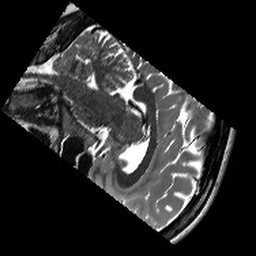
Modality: T2w
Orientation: sagittal
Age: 21
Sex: female
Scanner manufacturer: siemens
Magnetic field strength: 3 T
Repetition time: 13.15 s
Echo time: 0.082 s